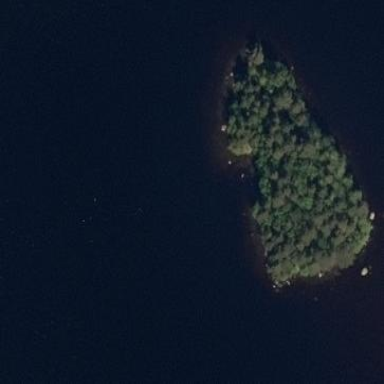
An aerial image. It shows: Mixed leaf woodland located on small islet.